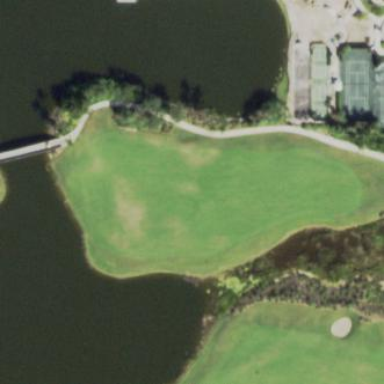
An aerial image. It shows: Grassy area designated as golf fairway.